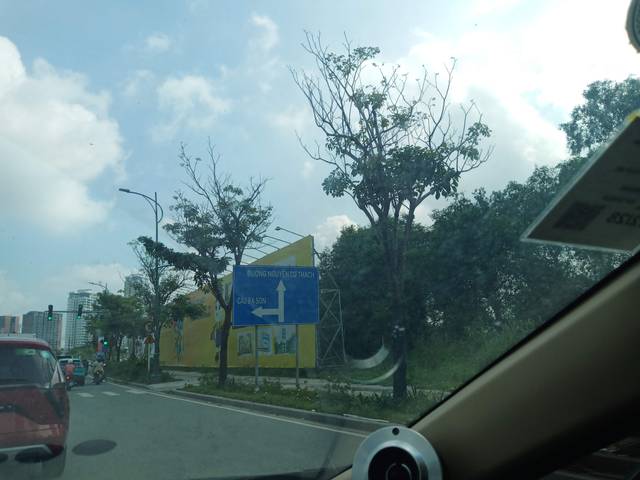
Region: Vietnam
Coordinates: 10.775, 106.717